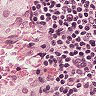
Metastatic tissue present: no